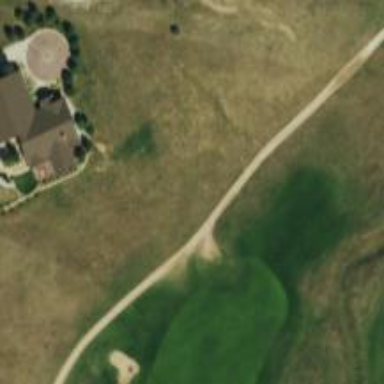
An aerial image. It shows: Path for golf carts.